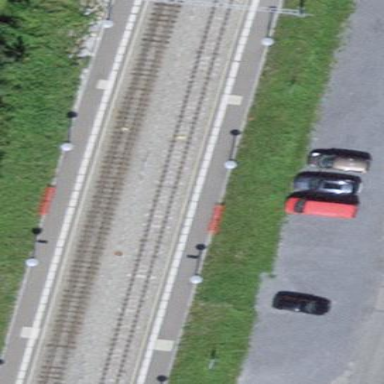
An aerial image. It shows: Asphalt platform for public transport and railway.